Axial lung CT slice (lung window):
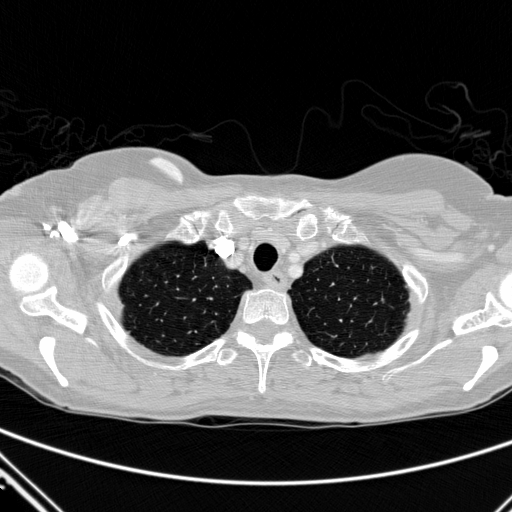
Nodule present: no